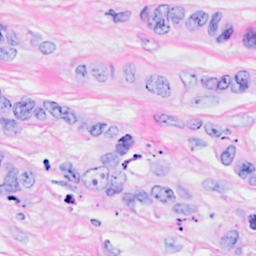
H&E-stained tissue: Breast